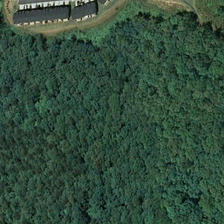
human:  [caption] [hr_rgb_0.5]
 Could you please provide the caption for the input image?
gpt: many green trees are near several buildings in a forest .

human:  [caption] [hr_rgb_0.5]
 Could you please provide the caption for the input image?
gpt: many green trees are near several buildings in a forest .

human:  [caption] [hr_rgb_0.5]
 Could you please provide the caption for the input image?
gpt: many green trees are near several buildings in a forest .

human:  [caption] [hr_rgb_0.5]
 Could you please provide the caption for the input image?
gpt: many green trees are near several buildings in a forest .

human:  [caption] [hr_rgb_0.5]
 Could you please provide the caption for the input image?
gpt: many green trees are near several buildings in a forest .